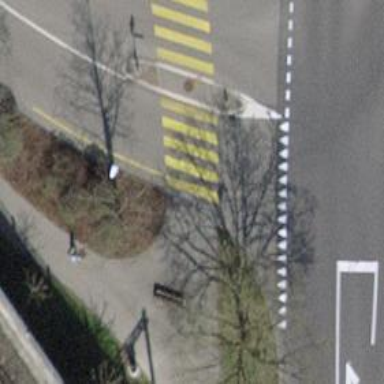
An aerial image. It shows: Kerb serving as barrier.